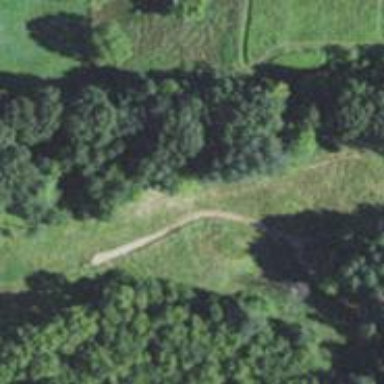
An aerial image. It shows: Path for both roads and golfers.